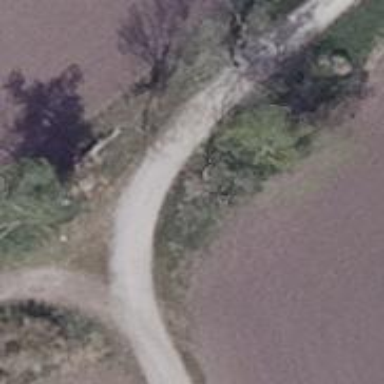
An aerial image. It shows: Sandy track road with grade3 tracktype.